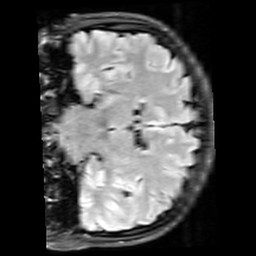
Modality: FLAIR
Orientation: coronal
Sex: male
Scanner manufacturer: siemens
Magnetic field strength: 3 T
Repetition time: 10 s
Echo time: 0.09 s